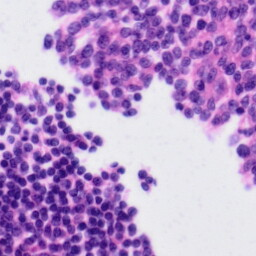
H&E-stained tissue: Tonsil